Field crop: maize
Growth stage: 2
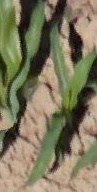
Species: maize